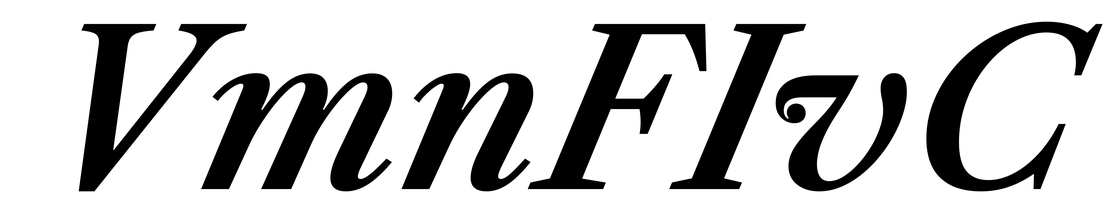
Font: LibreCaslonText-Italic_SemiBold_Italic